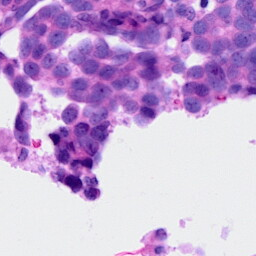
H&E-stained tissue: Ovarian